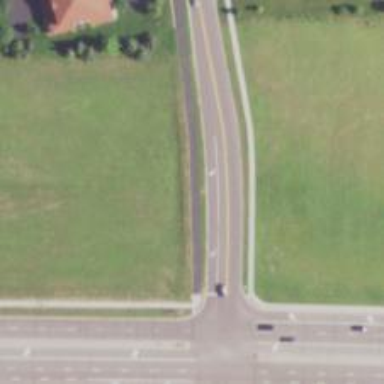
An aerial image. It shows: Asphalt cycleway.